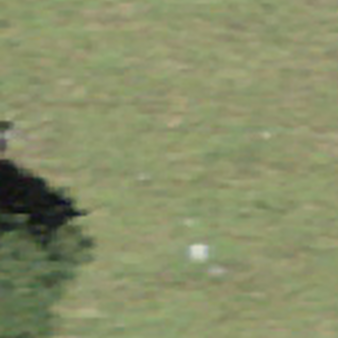
Label: other